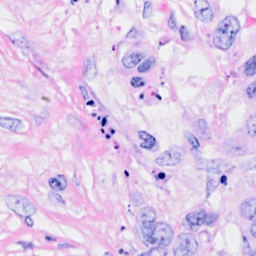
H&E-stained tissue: Breast